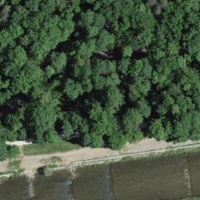
EUNIS habitat code: 41
Species observed at this site:
Euplagia quadripunctaria
Sitta europaea
Turdus merula
Cyanistes caeruleus
Mergus merganser